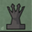
Piece: bQ